Lunar surface albedo tile
Center latitude: -37.686
Center longitude: 34.506
Resolution (meters per pixel, mean): 116.53
Tile area (km^2): 13088.84
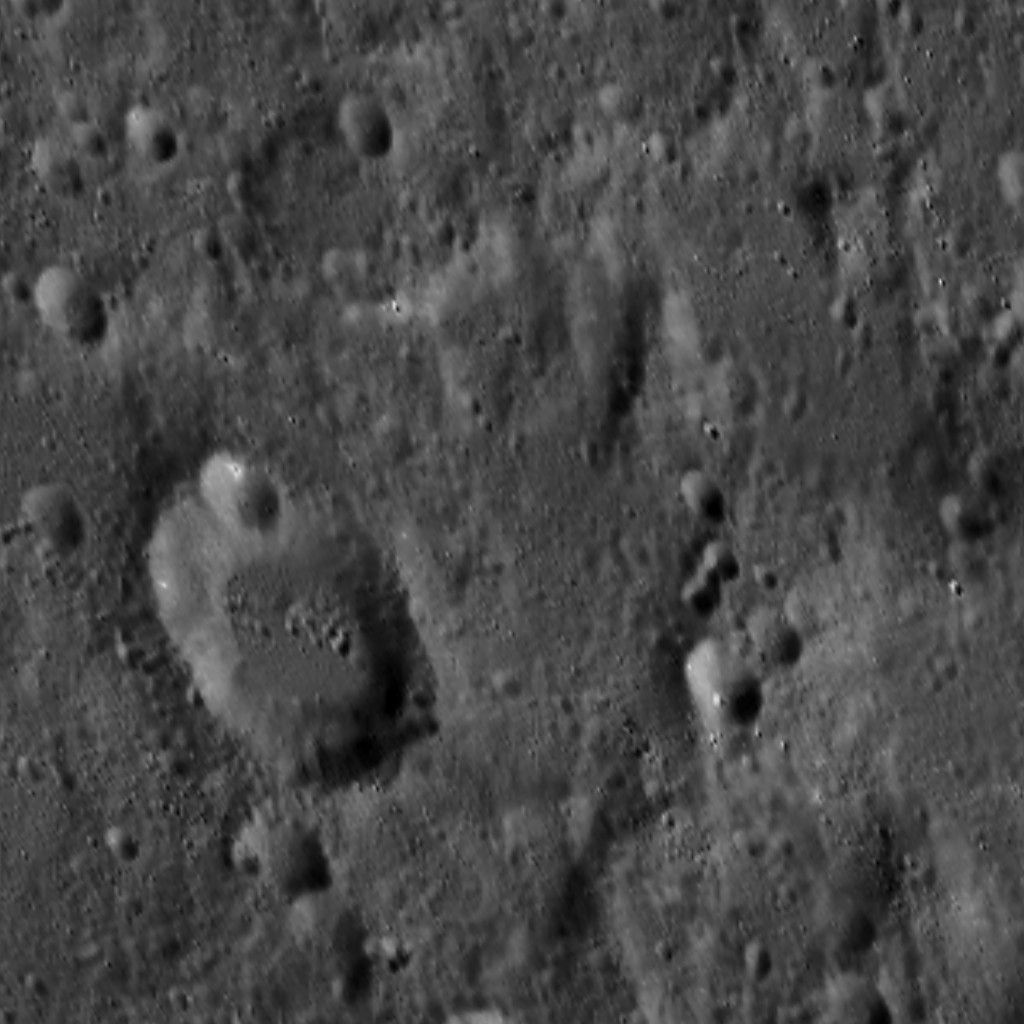